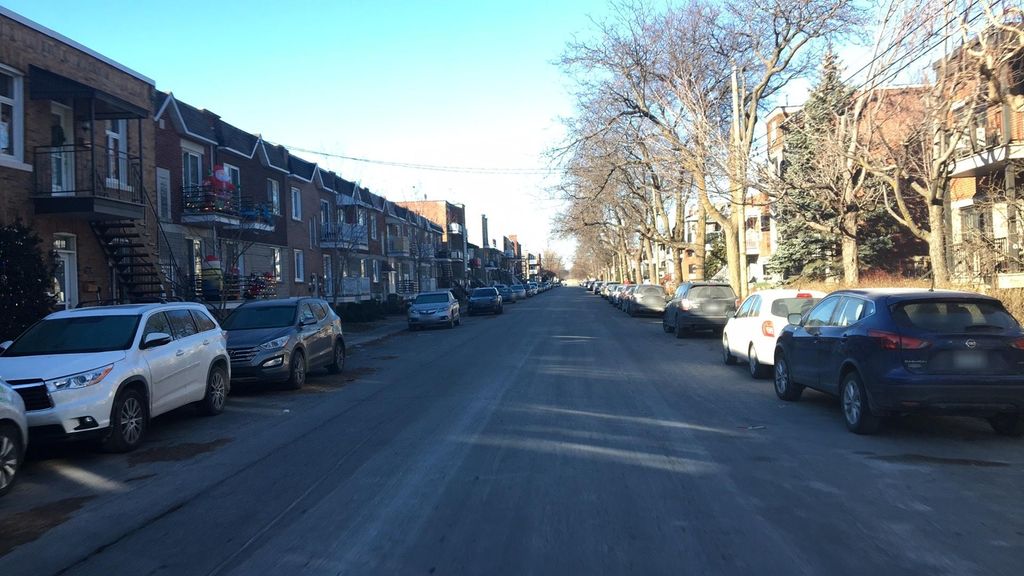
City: montreal